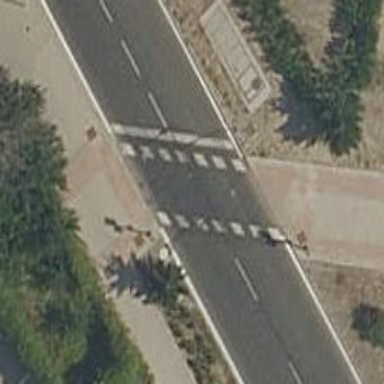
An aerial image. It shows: Road with traffic signals at crossing.